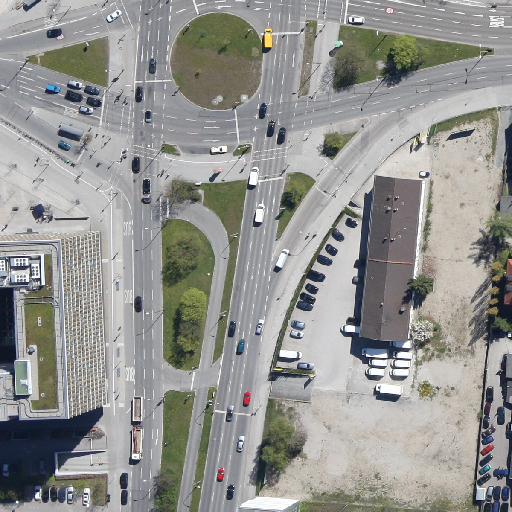
Referring expression: heavy-duty vehicle in the parking area